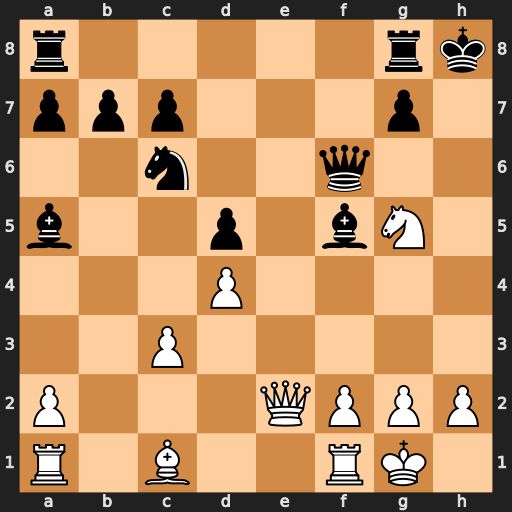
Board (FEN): r5rk/ppp3p1/2n2q2/b2p1bN1/3P4/2P5/P3QPPP/R1B2RK1
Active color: w
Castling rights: -
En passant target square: -
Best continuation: Qh5+ Qh6 Nf7+